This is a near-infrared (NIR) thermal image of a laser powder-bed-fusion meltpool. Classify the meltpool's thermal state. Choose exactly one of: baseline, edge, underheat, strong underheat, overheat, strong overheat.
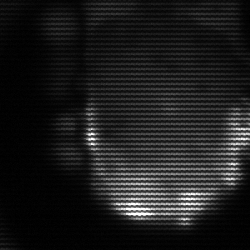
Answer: baseline